Interaction volume radius: 5 \u00c5
Interaction volume height: 10 \u00c5
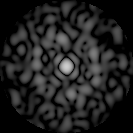
Disorder parameter: 0.8394